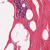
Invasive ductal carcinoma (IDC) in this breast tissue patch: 0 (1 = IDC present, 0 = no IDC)